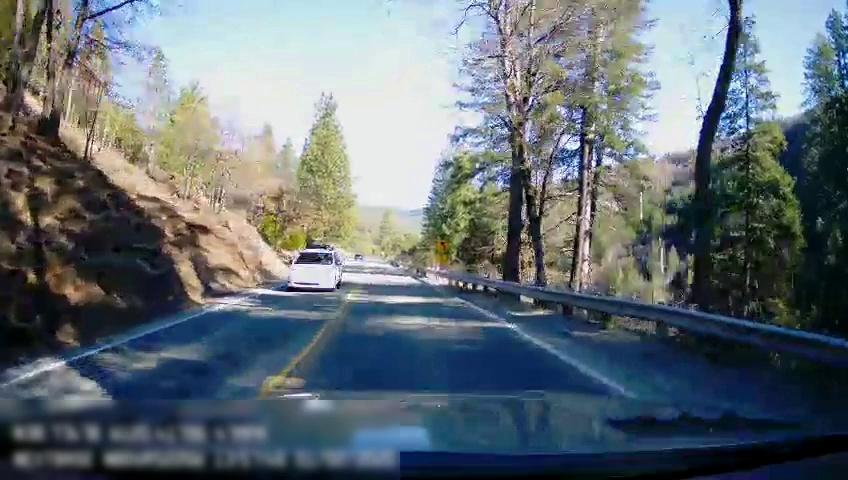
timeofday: Day
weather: Sunny
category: Drivable Space
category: Drivable Space
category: Vehicles | Car
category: Lanes | Opposite Lane
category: Lanes | Current Lane
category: Lanes | Opposite Lane
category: Lanes | Current Lane
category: Traffic | Signs
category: Traffic | Signs